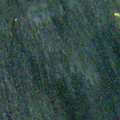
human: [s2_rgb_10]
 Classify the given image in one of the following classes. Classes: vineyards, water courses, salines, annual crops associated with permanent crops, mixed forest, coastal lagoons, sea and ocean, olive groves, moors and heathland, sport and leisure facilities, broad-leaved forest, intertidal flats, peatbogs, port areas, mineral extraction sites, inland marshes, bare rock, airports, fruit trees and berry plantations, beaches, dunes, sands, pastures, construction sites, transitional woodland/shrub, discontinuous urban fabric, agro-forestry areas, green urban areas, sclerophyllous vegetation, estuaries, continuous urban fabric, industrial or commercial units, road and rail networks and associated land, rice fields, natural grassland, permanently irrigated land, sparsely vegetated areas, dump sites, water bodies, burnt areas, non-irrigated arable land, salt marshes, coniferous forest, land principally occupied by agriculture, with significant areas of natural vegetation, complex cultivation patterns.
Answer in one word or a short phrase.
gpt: water bodies